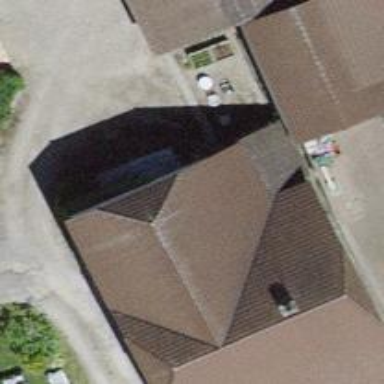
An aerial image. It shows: Farm building.